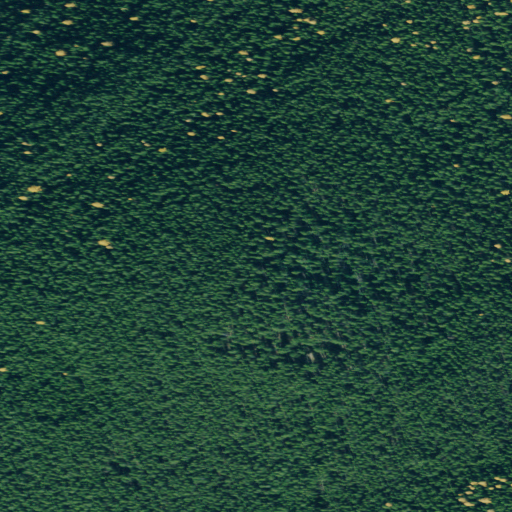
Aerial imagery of mountain in Montana named Mushroom Mountain containing only evergreen forest